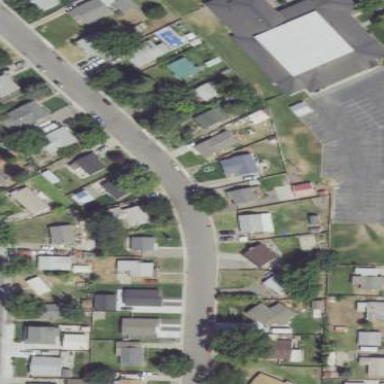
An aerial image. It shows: Sidewalk.